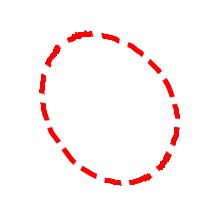
Shape: circle